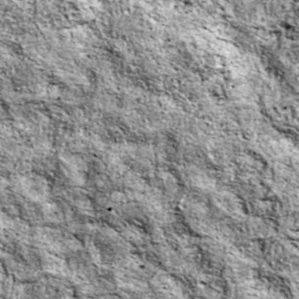
Label: non_frost